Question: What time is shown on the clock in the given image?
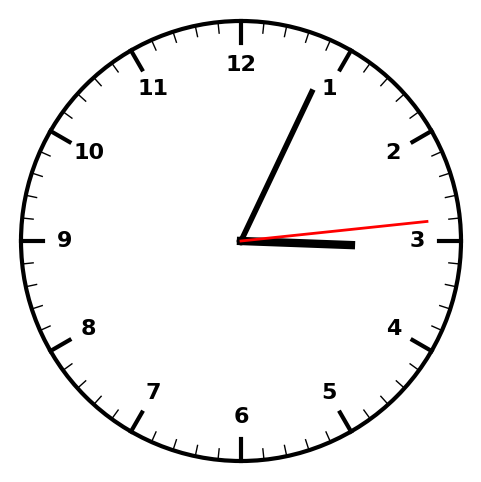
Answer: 03:04:14